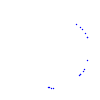
Particle: kaon